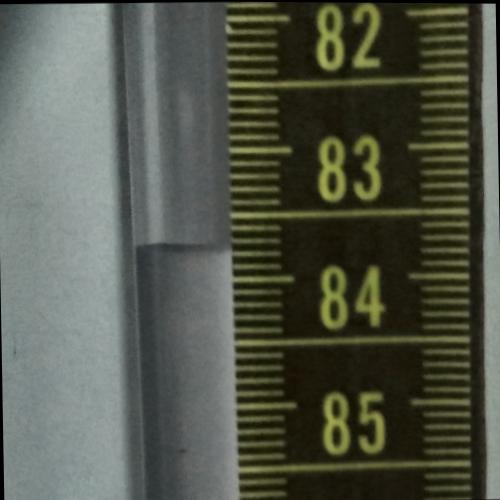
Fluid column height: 83.8 cm